Aerial crown-view tile of a tropical tree (Barro Colorado Island, Panama), acquired 20250915:
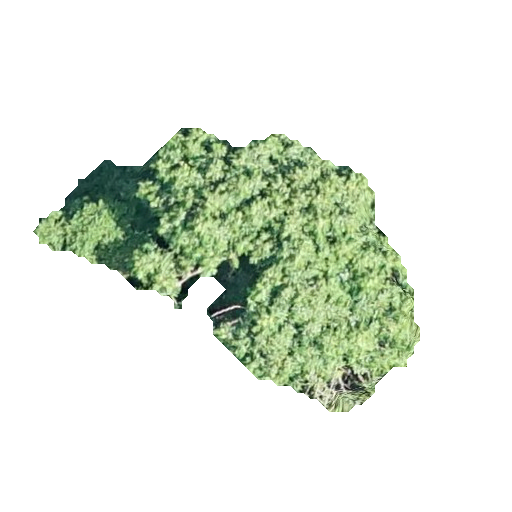
Species: Guarea guidonia
GBIF accepted scientific name: Guarea guidonia
Crown area: 87.061 m²